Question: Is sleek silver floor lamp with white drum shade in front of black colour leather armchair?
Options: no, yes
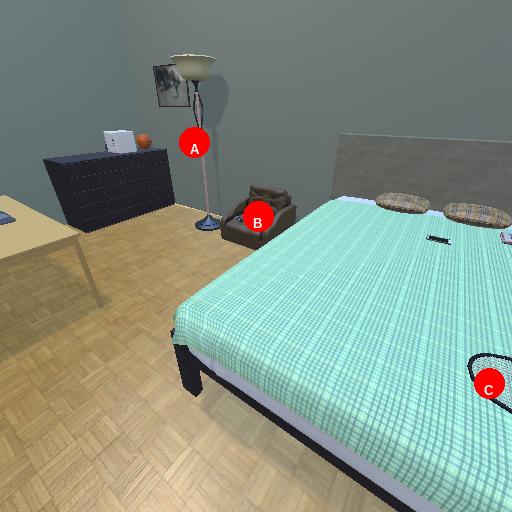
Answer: no